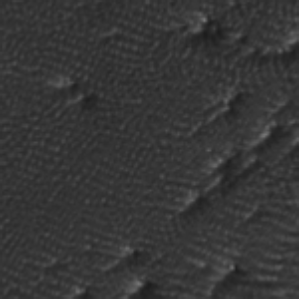
Label: frost